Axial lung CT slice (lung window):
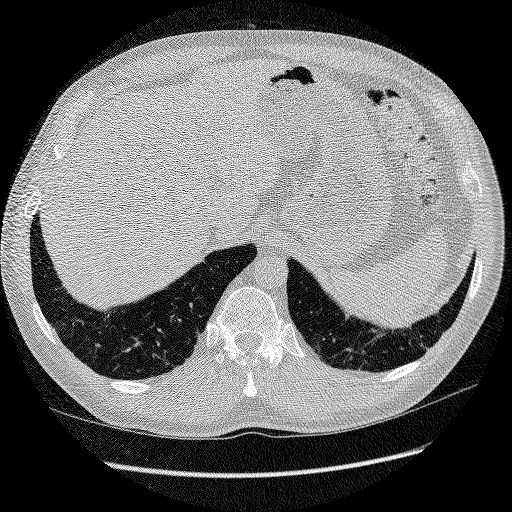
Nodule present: no